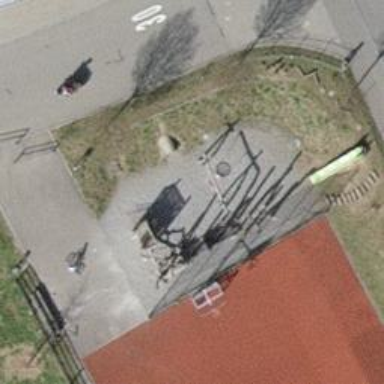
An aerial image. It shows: Playground with basket swing.